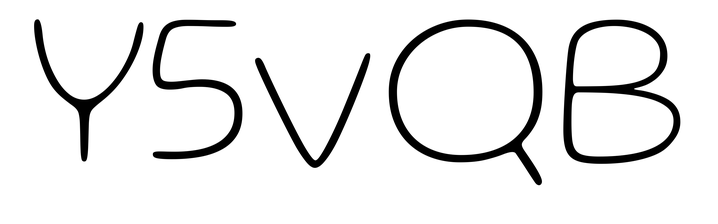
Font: Gluten_Thin